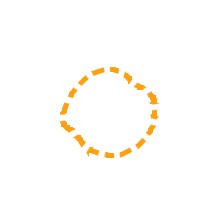
Shape: circle